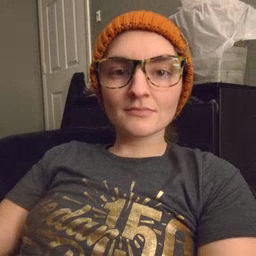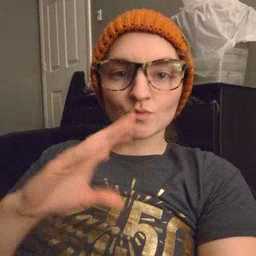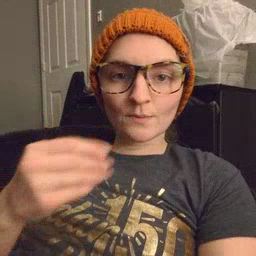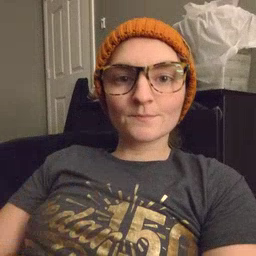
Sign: story